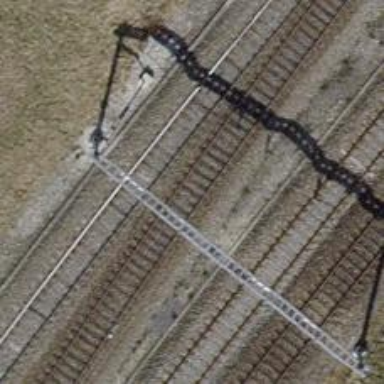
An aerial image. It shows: Railway track with contact line for electrification.